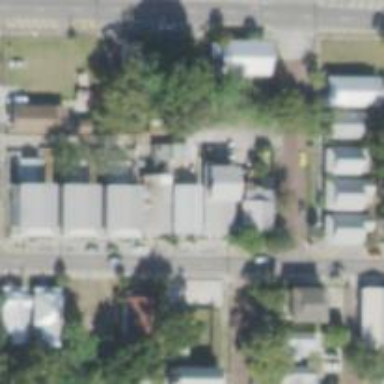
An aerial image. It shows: Alley classified as service road.